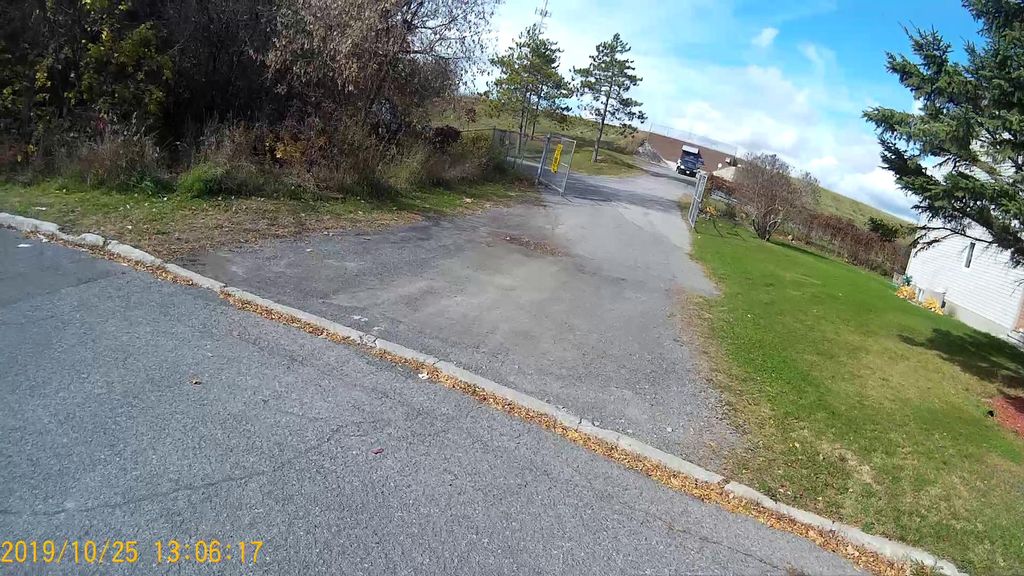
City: ottawa-gatineau